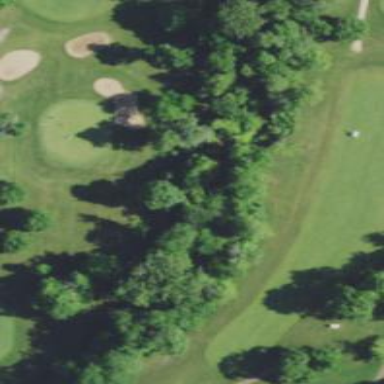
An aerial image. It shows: Grassy area designated as golf fairway.